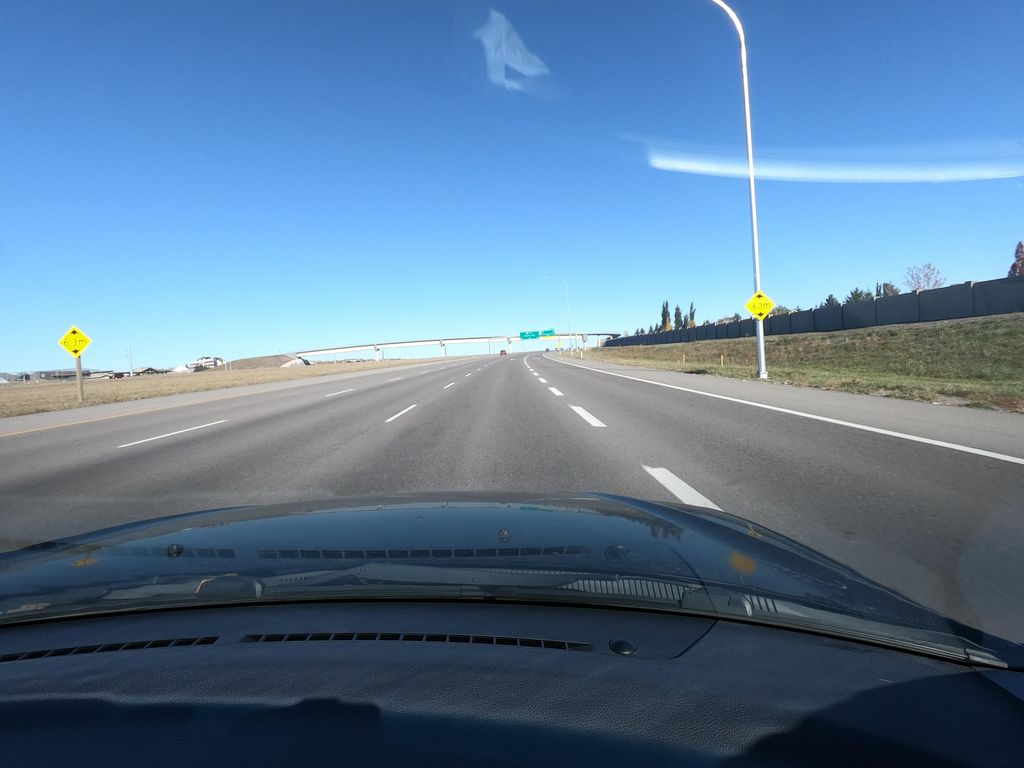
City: calgary